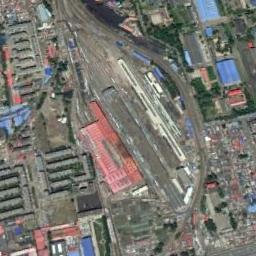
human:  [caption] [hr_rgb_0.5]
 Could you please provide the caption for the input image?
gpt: Many buildings of different shapes are beside the railway station .

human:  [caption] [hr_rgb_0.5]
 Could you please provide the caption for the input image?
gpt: The railway station is next to some buildings and trees .

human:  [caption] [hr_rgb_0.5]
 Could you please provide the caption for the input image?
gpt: A well-equipped railway station in a crowded city .

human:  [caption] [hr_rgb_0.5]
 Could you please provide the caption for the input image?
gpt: The railway station has lots of railways and some buildings of different colors .

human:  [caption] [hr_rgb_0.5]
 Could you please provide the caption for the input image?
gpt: There are many buildings around the railway station .